Question: I have which contains many following . Each contains .

The target is to do a simple navigation between 4 at the right side.
Navigation logic:
- -
I tried to use but this didn't work. The way to instantiate VCs to
is not good idea.
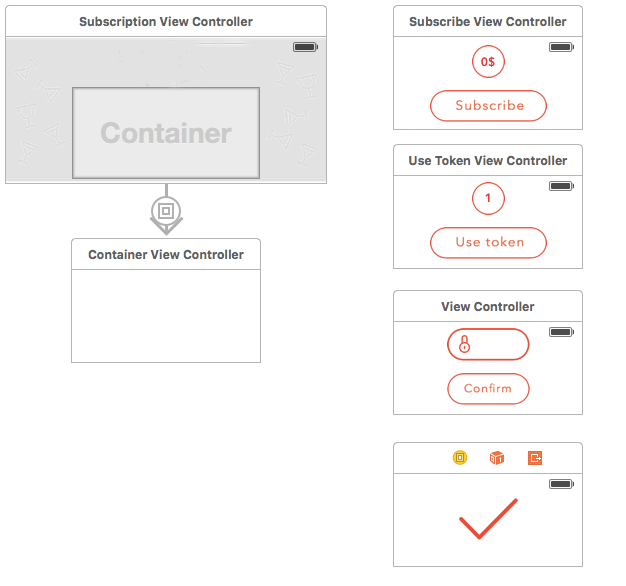
Answer: The simplest way I found is to create custom .

1. Creating custom UIStoryboardSegue Go to File -> New -> File... and choose Cocoa Class Create a new class from UIStoryboardSegue Configurate MySegue
'''
import UIKit
class NewSegue: UIStoryboardSegue {
//Call when performSegueWithIdentifier() called
override func perform() {
//ViewController segue FROM
var sourceViewController: UIViewController = self.sourceViewController as! UIViewController
//ViewController segue TO
var destinationViewController: UIViewController = self.destinationViewController as! UIViewController
//Parent ViewController - ContainerViewController
var containerViewController: UIViewController = sourceViewController.parentViewController!
//Setting destinationViewController
containerViewController.addChildViewController(destinationViewController)
destinationViewController.view.frame = sourceViewController.view.frame
sourceViewController.willMoveToParentViewController(nil)
//Do animation
containerViewController.transitionFromViewController(sourceViewController,
toViewController: destinationViewController,
duration: 0.3,
options: UIViewAnimationOptions.TransitionCrossDissolve,
animations: nil, completion: { finished in
//Delete sourceViewController
sourceViewController.removeFromParentViewController()
//Show destinationViewController
destinationViewController.didMoveToParentViewController(containerViewController)
})
}
}
'''
1. Go to your Storyboard file and do control drag from ContainerViewController to needed Controller and choose Custom in context menu

3.Click on created segue and configure them

1. Now you can call performSegueWithIdentifier("SugueID", sender: self) in your ContainerViewController or in other ViewController